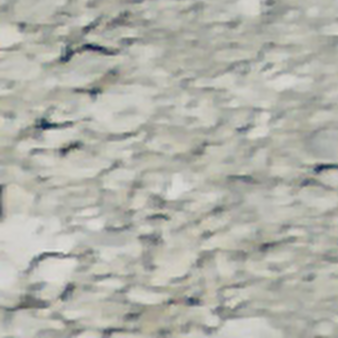
Label: other